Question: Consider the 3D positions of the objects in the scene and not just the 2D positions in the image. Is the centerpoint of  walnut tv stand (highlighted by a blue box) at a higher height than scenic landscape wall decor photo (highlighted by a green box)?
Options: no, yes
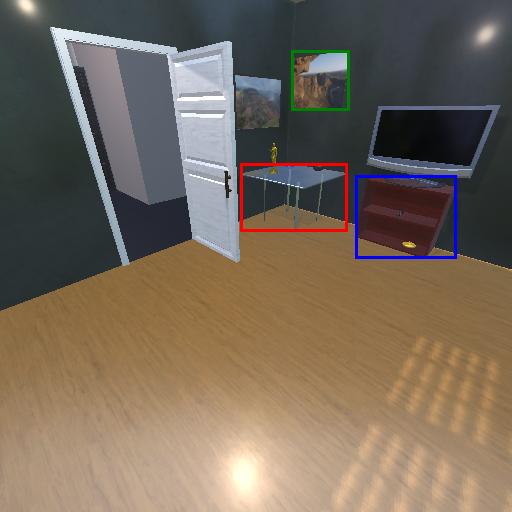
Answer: no